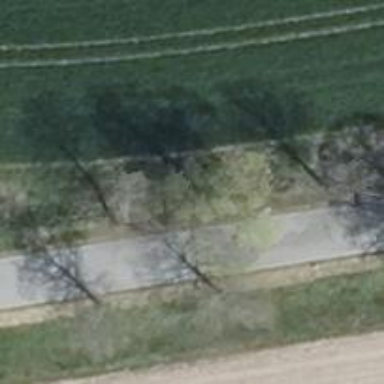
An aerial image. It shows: Deciduous broadleaved tree.